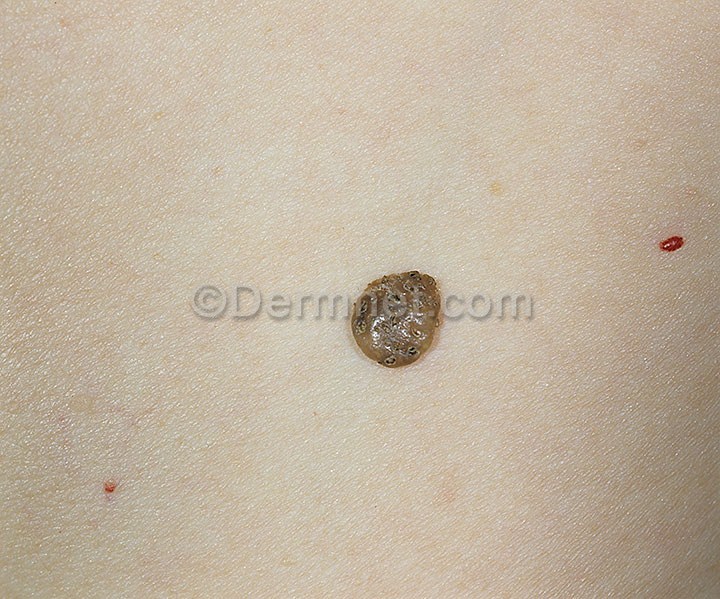
Disease: Seborrheic Keratoses and other Benign Tumors